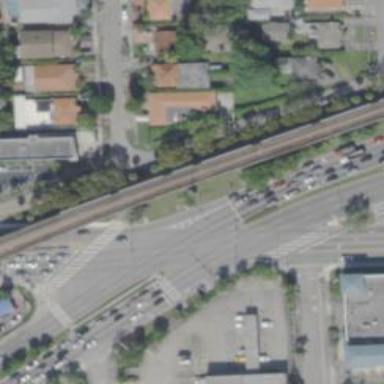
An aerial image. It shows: Trunk link highway.